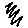
Label: zigzag